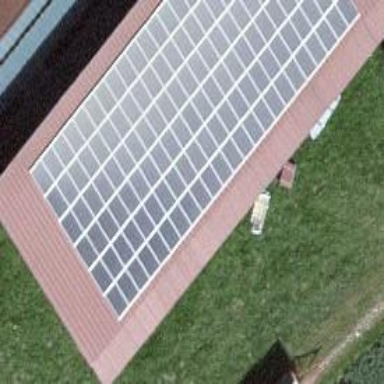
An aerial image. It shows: Solar power generator utilizing photovoltaic technology with solar photovoltaic panels.